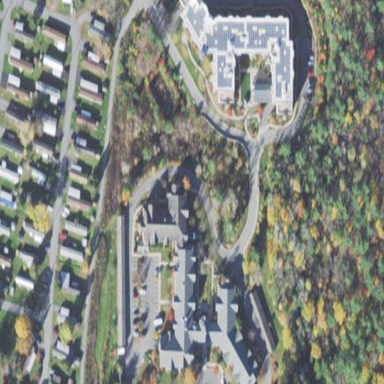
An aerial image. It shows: Nursing home building.